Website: apple
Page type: billing-address
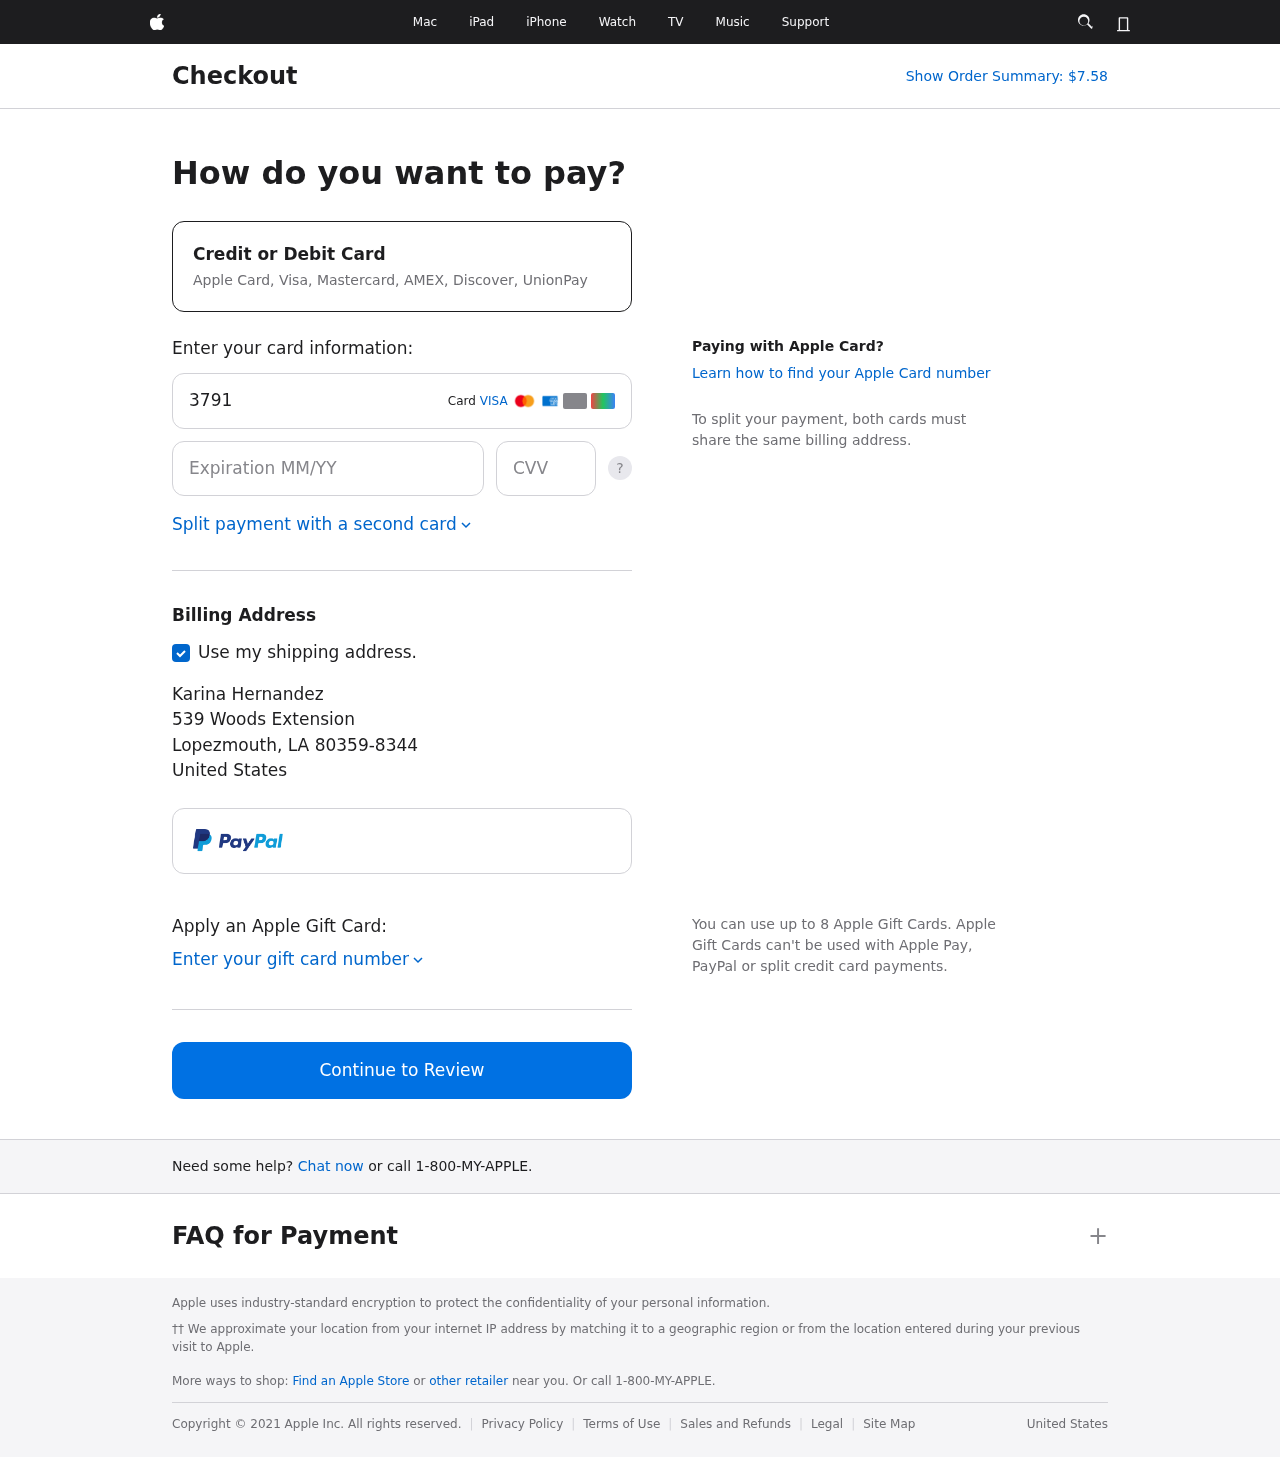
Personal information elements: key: PII_CARD_CVV
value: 5120
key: PII_CARD_EXPIRY
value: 12/26
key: PII_CARD_NUMBER
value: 3791 3633 2717 276
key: PII_CITY
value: Lopezmouth
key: PII_COUNTRY
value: United States
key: PII_FULLNAME
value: Karina Hernandez
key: PII_POSTCODE_FULL
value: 80359-8344
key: PII_STATE_ABBR
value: LA
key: PII_STREET
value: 539 Woods Extension
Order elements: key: ORDER_TOTAL
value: Show Order Summary: $7.58